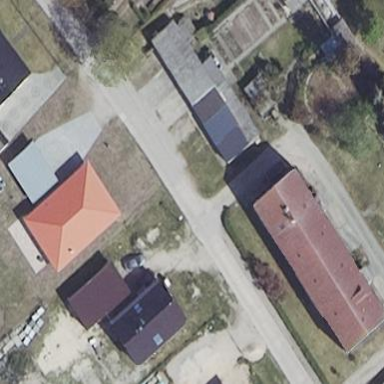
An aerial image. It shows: Garage building.